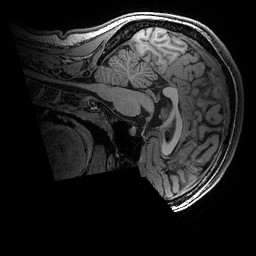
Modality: T1w
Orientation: sagittal
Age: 18
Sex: female
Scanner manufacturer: ge
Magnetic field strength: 3 T
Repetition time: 0.007 s
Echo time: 0.00342 s